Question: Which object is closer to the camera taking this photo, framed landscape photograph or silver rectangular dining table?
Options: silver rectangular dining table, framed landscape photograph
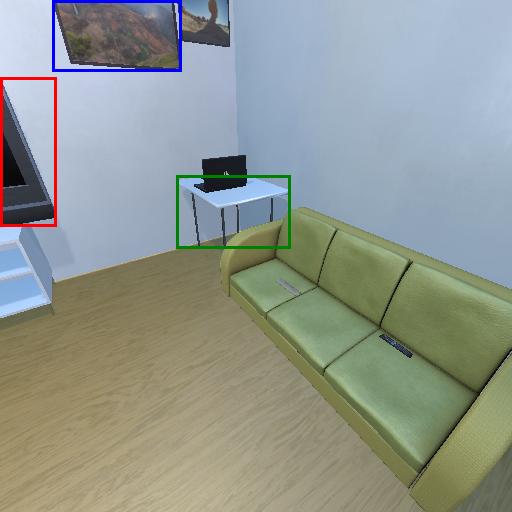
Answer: silver rectangular dining table